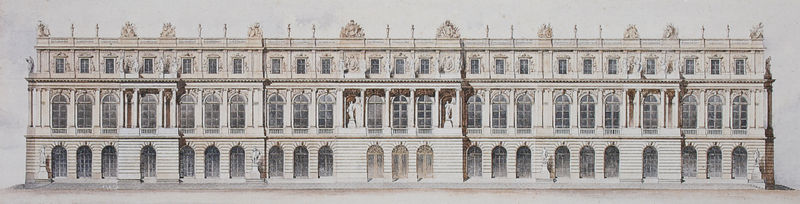
Titel: Aufriss der Gartenfassade von Schloss Herrenchiemsee
Künstler: Georg Dollmann
Schlagwörter: dunkel, schatten, fenster, glas, grau, hell, licht, pfeiler, skizze, straße, säule, säulen, tür, weiss, zeichnung, dach, gebäude, haus, schloss, weg, ornament, architektur, blass, sockel, stein, drei, klassizismus, front, traurig, statue, balkon, terrasse, düster, ansicht, bogen, fassade, türen, stab, mauer, pilaster, sepia, figuren, hotel, ornamente, streifen, plastik, bögen, eingang, erker, loggia, berlin, palast, palazzo, rundfenster, balustrade, linear, mauerwerk, groß, bahnhof, entwurf, geometrisch, gesims, skulpturen, plastiken, risalit, statuen, rundbögen, etagen, geschosse, plan, achsen, ballustrade, stockwerke, symetrisch, bauwerk, bauplastik, aufriss, nischen, architekturzeichnung, versailles, zeichung, attika, goldener schnitt, sockelgeschoss, attikageschoss, fasade, universität, geradlinig, quergebäude, steingebäude, barock vorderseite, berliner schloss, gebeude, goldend